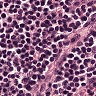
Metastatic tissue present: no